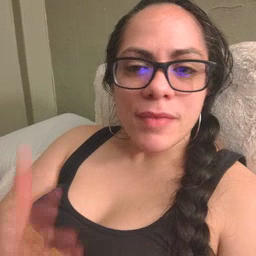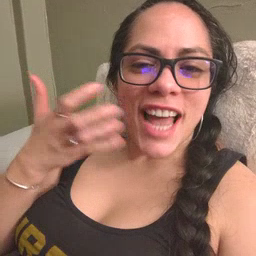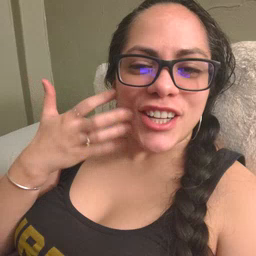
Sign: tiger